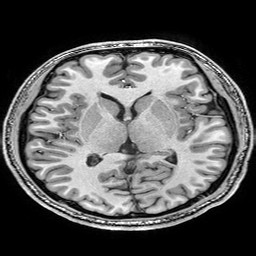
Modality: T1w
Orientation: coronal
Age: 19
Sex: male
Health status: healthy